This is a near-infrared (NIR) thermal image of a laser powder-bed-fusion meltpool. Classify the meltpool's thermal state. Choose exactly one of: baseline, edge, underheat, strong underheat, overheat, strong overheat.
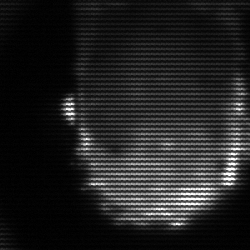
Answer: baseline